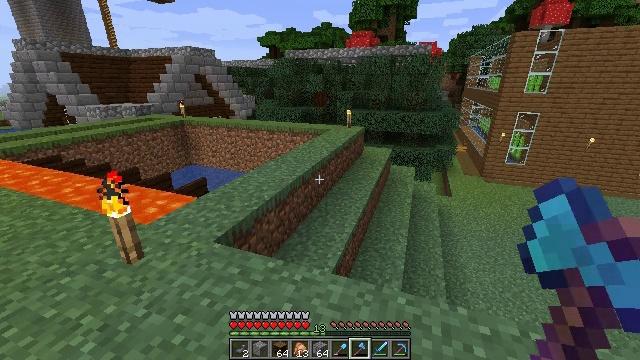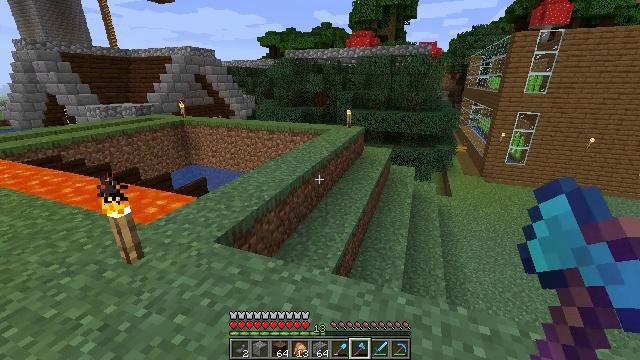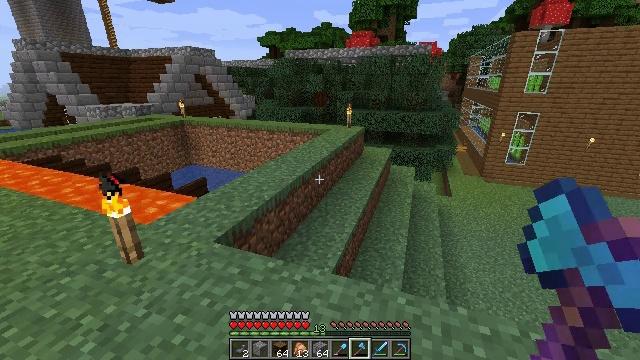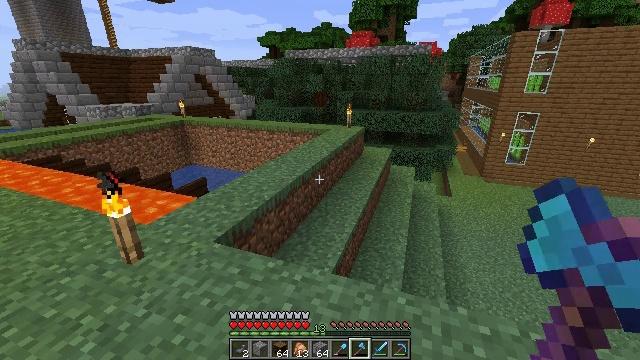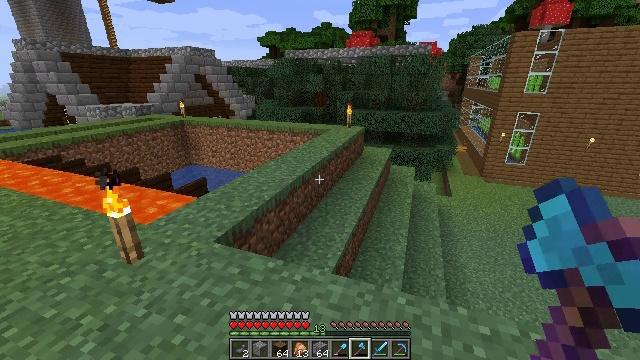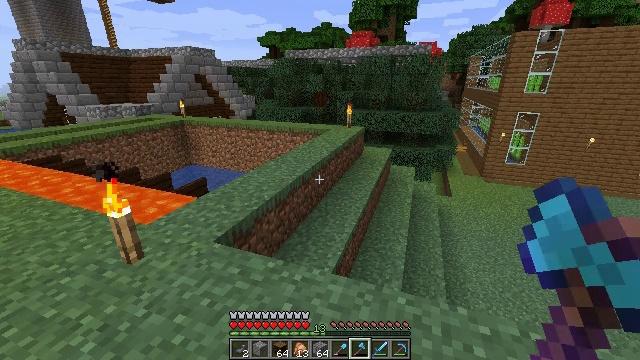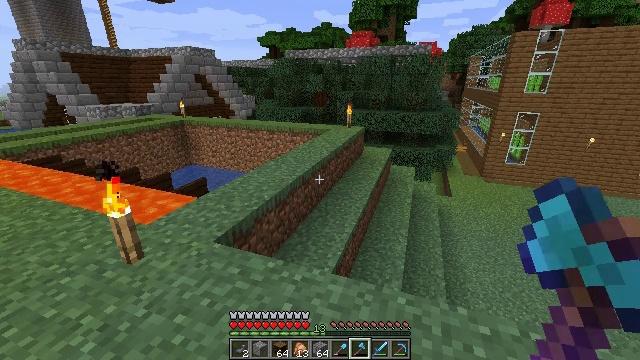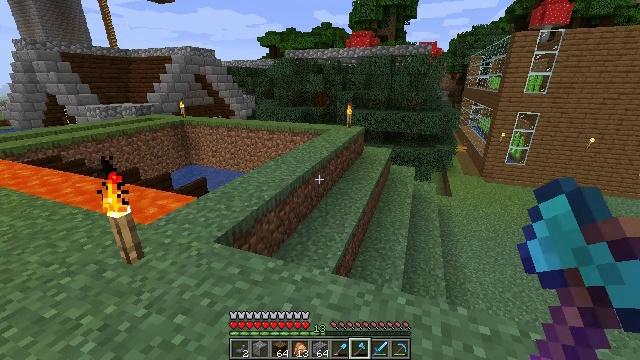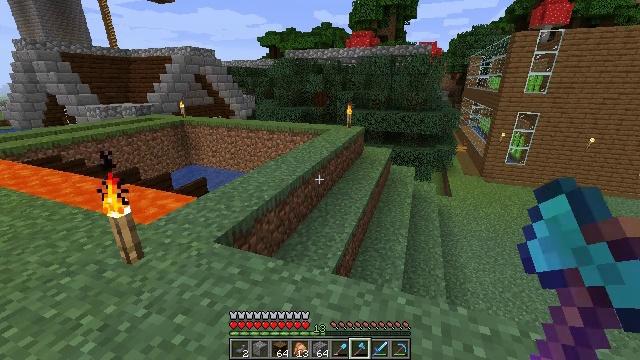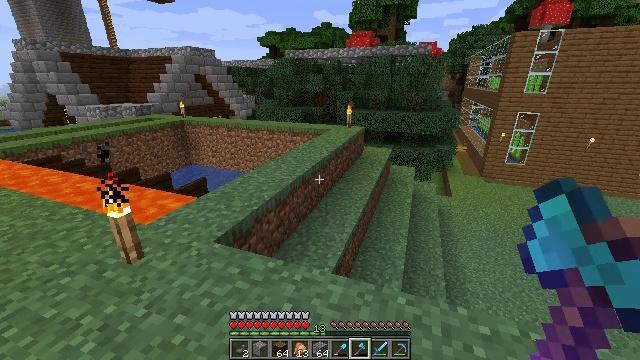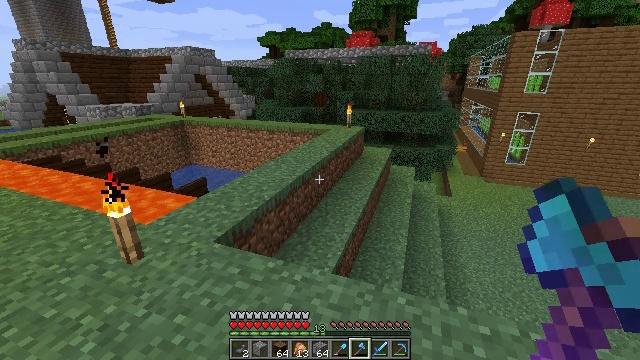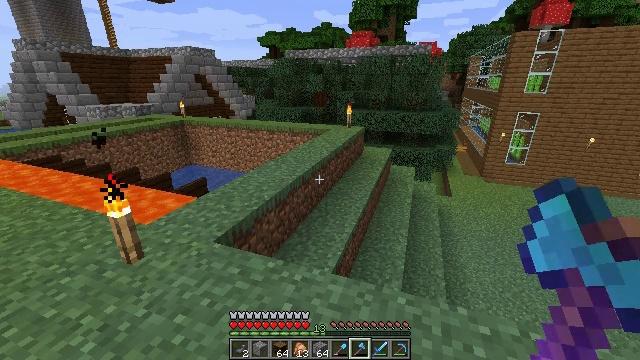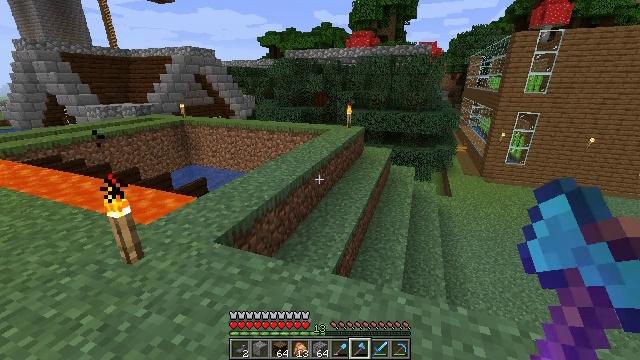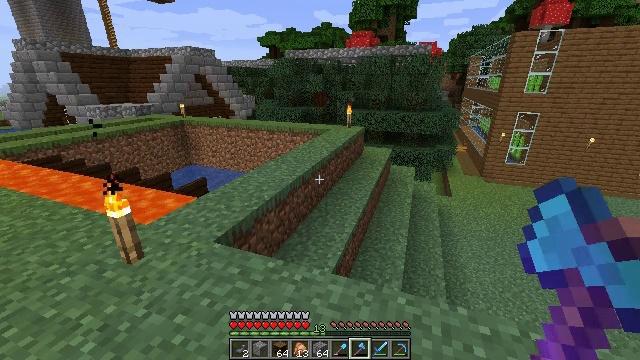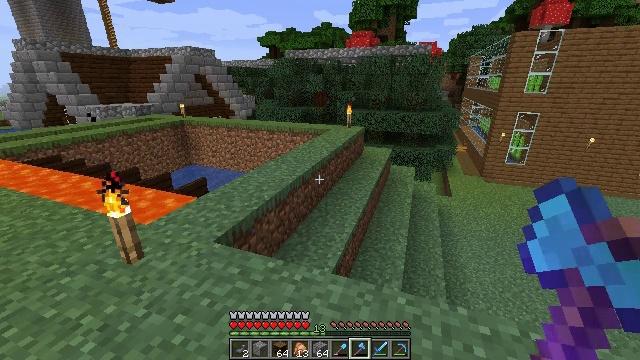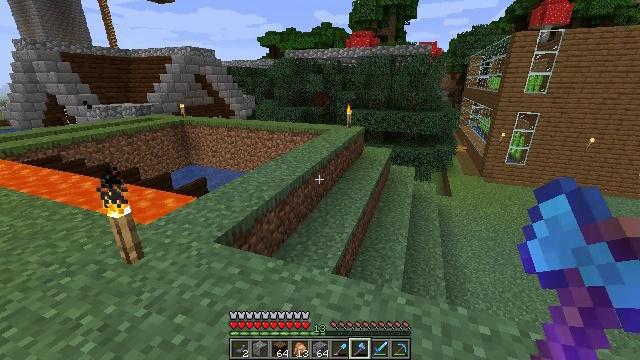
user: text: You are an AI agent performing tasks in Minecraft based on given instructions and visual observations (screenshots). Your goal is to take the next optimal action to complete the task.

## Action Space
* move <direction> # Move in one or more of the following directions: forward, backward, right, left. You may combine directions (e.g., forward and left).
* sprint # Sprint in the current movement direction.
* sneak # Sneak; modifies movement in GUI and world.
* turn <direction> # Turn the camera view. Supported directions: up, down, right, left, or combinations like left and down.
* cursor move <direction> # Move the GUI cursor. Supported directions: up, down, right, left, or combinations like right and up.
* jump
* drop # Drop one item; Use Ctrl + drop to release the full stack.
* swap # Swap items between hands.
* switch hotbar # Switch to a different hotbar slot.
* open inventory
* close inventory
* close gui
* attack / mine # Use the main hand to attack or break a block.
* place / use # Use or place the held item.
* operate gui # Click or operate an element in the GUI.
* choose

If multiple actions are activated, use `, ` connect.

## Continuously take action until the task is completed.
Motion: motion action
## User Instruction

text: Gather wheat by left-clicking on it.
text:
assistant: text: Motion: no_op
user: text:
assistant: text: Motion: no_op
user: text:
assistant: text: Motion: no_op
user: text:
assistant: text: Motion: no_op
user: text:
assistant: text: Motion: no_op
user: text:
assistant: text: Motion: no_op
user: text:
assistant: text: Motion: no_op
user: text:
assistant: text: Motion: no_op
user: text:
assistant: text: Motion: no_op
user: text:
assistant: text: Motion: no_op
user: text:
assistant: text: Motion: no_op
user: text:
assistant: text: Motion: no_op
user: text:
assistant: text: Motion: no_op
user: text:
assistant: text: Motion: no_op
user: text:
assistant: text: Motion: no_op
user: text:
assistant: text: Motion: no_op
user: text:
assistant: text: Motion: no_op
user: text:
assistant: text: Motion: no_op
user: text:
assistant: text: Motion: no_op
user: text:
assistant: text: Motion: no_op
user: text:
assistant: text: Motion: no_op
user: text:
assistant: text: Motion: no_op
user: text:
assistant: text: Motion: no_op
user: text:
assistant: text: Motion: no_op
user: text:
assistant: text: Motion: no_op
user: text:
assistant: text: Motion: no_op
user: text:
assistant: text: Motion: no_op
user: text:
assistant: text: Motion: no_op
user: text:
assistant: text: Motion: no_op
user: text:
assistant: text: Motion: no_op